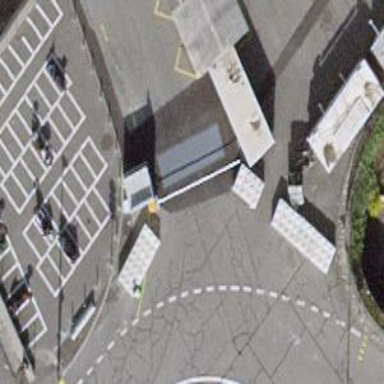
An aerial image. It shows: Lift gate barrier.